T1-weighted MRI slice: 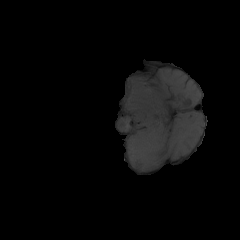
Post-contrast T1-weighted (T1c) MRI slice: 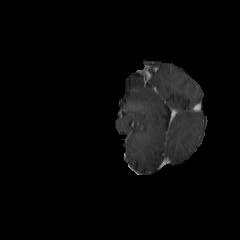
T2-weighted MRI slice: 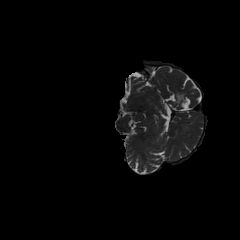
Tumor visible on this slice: no